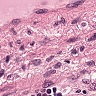
Metastatic tissue present: no